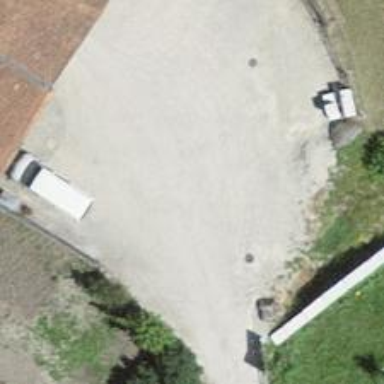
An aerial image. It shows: Driveway with fine gravel surface.